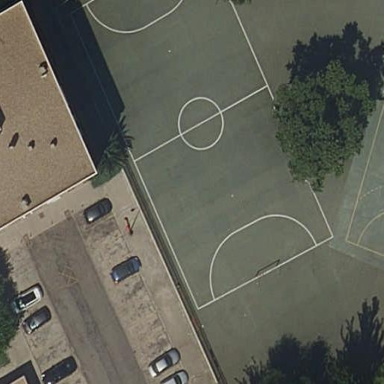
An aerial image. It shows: Futsal pitch for leisure and sports activities.